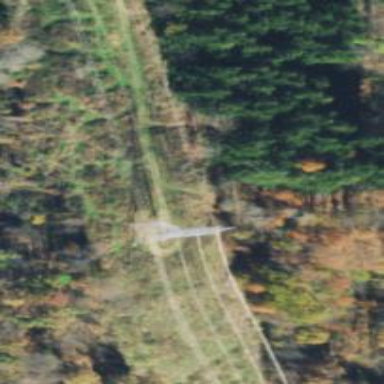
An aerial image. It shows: Lattice structure tower.